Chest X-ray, AP view. Patient: 42 years old, sex M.
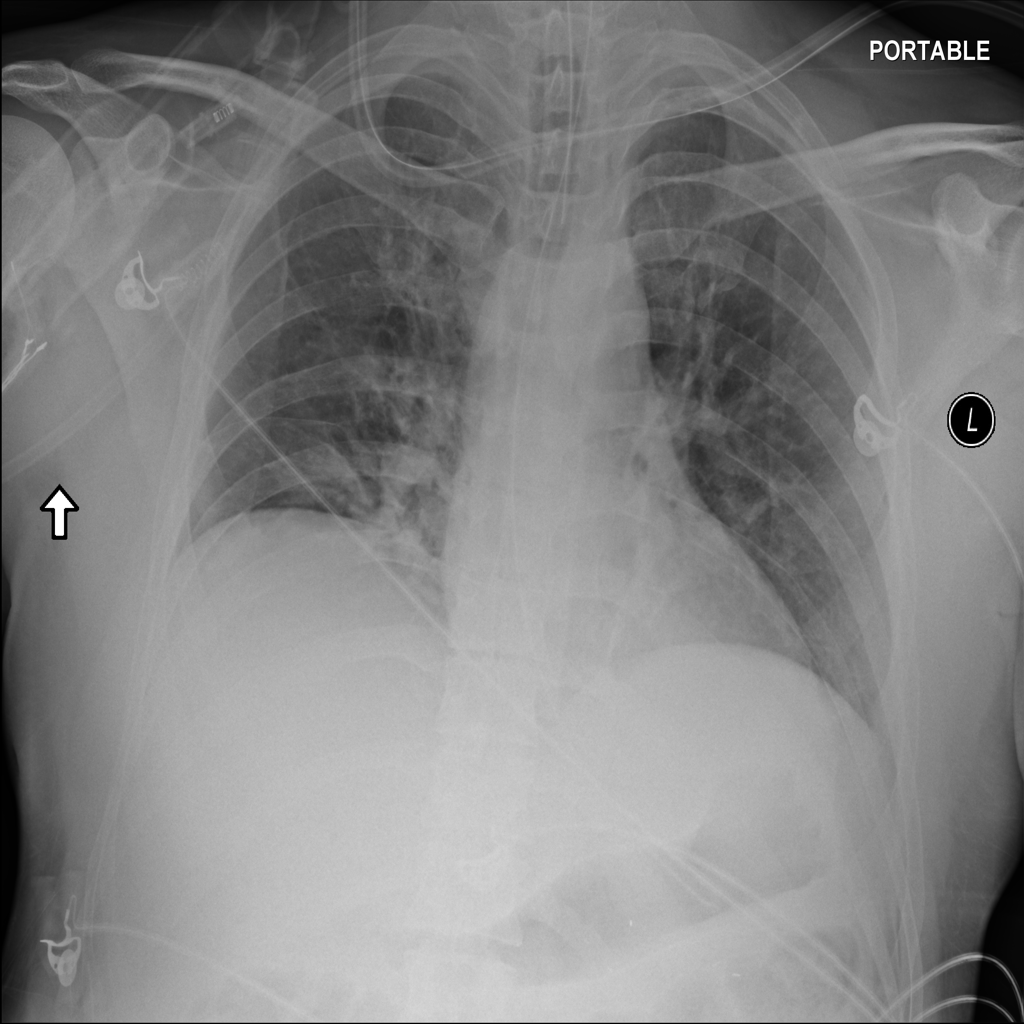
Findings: Atelectasis